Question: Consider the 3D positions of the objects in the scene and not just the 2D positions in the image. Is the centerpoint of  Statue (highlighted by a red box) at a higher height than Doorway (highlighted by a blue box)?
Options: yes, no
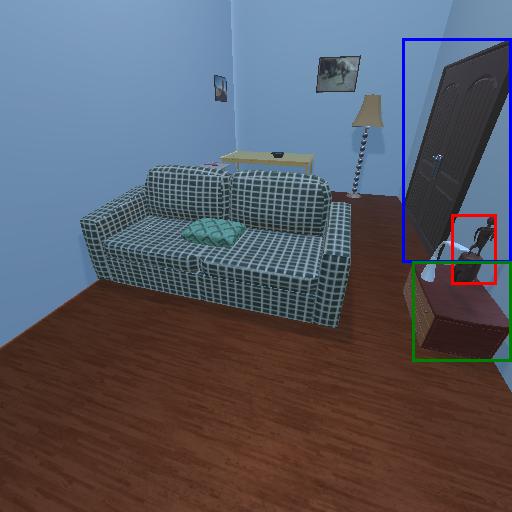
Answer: yes